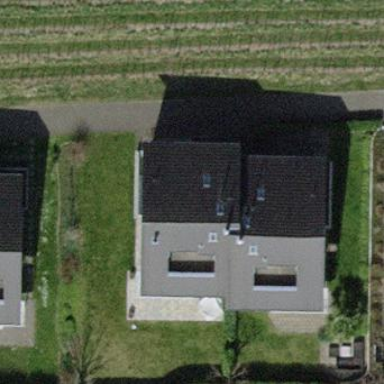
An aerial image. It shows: Semi-detached house.